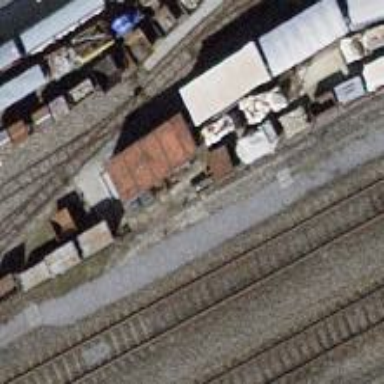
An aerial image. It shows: Preserved railway line with rails.